【题型】解答题　【知识点】平面几何　【难度】hard
已知$\triangle ABC$中，$\angle ACB = 90^\circ$，$AC = 4$，$BC = 8$，点$D$是射线$BC$上一点，以点$B$为圆心，$BD$为半径的$\odot B$交线段$AB$的延长线于点$E$，过点$E$作$EF \parallel BC$，和$\odot B$的另一个交点记作点$F$，连接$AF$
．

(1)若直线
$AF$和$\odot B$相切，求线段$AF$
的长．

(2)请在答题纸相应位置内，仅用无刻度直尺和圆规作图，使得
$\triangle ABF$是等腰三角形（标明每种情况下相等的边），并求出各个情况下$\triangle AEF$
的面积．

(3)连接
$CF$．将$\triangle ABF$沿直线$AB$翻折，得到$\triangle ABG$（点$F$对应点为点$G$），若$CF$和$\triangle ABG$的一边平行，求$BE$
的长．
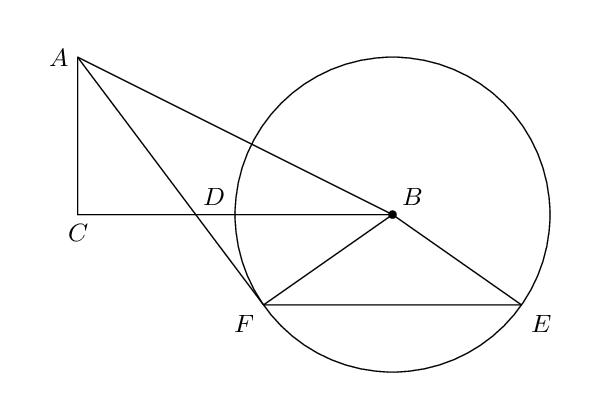
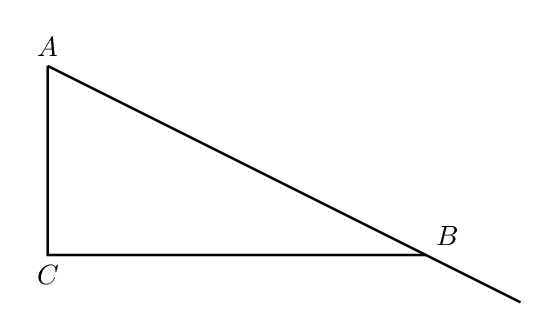
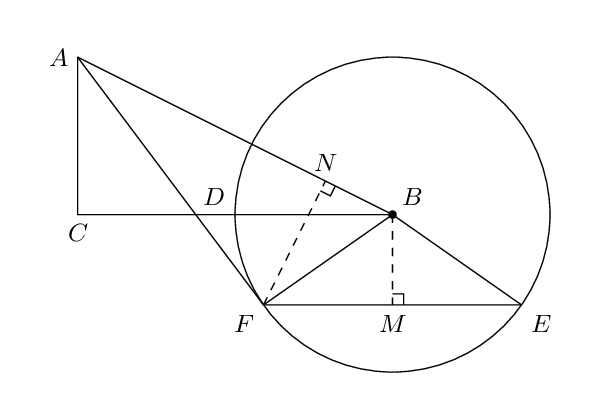
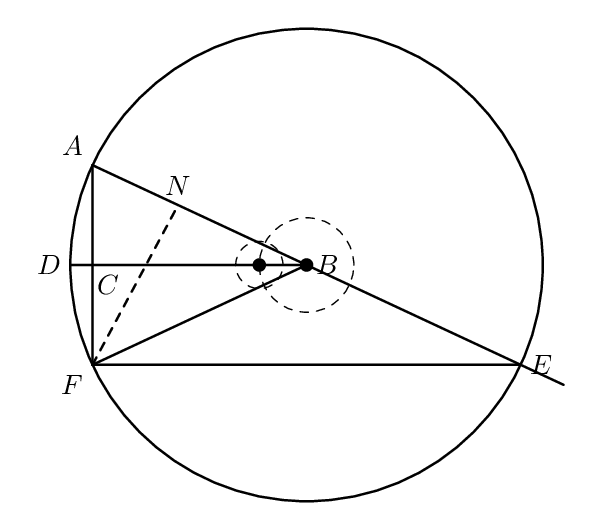
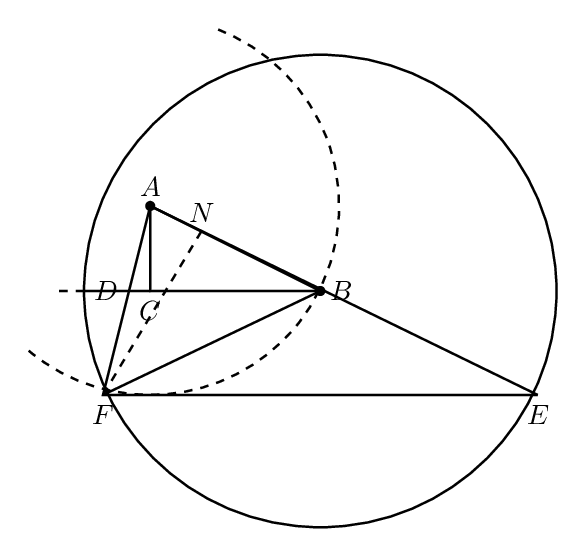
【解答】
【详解】(1) 解：如下图所示，过点 $B$ 作 $BM \perp EF$，垂足为点 $M$，过点 $F$ 作 $FN \perp AB$，垂足为点 $N$，

$\because EF \parallel BC$，
$\therefore \angle ABC = \angle BEF$。

在 $\triangle MBE$ 中，$\angle BME = 90^\circ$，
$\therefore \tan\angle BEF = \tan\angle ABC = \frac{AC}{BC} = \frac{4}{8} = \frac{1}{2}$。

设 $BM = \sqrt{5}k$，$ME = 2\sqrt{5}k$，
在 $\text{Rt}\triangle BEM$ 中，$BE = \sqrt{BM^2 + EM^2} = \sqrt{(\sqrt{5}k)^2 + (2\sqrt{5}k)^2} = 5k$，
$\therefore BE = BF = 5k$。

在 $\odot B$ 中，$BM \perp EF$，
$\therefore$ 弦 $EF = 2ME = 4\sqrt{5}k$。

$\therefore \tan\angle BEF = \frac{FN}{NE} = \frac{1}{2}$，
$\therefore NE = 2FN$。

在 $\text{Rt}\triangle EFN$ 中，$FN^2 + EN^2 = EF^2$，
$\therefore FN^2 + (2FN)^2 = (4\sqrt{5}k)^2$，
解得：$FN = 4k$，
$\therefore EN = 8k$，
$\therefore BN = NE - BE = 8k - 5k = 3k$。

在 $\triangle FBN$ 中，$\angle FNB = 90^\circ$，$BF = 5k$，
$\therefore \sin\angle ABF = \frac{FN}{BF} = \frac{4}{5}$。

$\because AB = \sqrt{4^2 + 8^2} = 4\sqrt{5}$，且 $\angle AFB = 90^\circ$，
$\therefore AF = AB \cdot \sin\angle ABF = \frac{16\sqrt{5}}{5}$；

(2) 解：① 如下图所示，当 $AB = BF$ 时，以点 $B$ 为圆心，$BA$ 为半径画圆，
此时 $BF = AB = 4\sqrt{5}$，
$\therefore AE = 8\sqrt{5}$。

$\because EF \parallel BC,\ BC \perp AC$，
$\therefore \angle AFE = 90^\circ$，
$\therefore \angle A = \angle NFE = 90^\circ - \angle E$，
$\therefore \tan\angle A = \tan\angle NFE = 2$，
$\therefore FN = 2AN,\ NE = 2FN$，
$\therefore AE = 5AN$，
$\therefore FN = 2AN = \frac{2}{5}AE = \frac{2}{5} \times 8\sqrt{5} = \frac{16\sqrt{5}}{5}$，
$\therefore S_{\triangle AEF} = \frac{1}{2}AE \cdot FN = \frac{1}{2} \times 8\sqrt{5} \times \frac{16\sqrt{5}}{5} = 64$；

② 如下图所示，当 $AB = AF$ 时，以点 $A$ 为圆心，$BA$ 为半径画圆，

$\therefore BF = BE$，
$\therefore \angle E = \angle BFE$。

$\because BC \parallel EF$，
$\therefore \angle ABC = \angle E$，
$\therefore \angle DBF = \angle BFE = \angle E = \angle ABC$。

设 $\angle ABC = \alpha$，
$\therefore \angle ABF = 2\alpha$。

$\because AC = 4,\ BC = 8$，则 $AB = 4\sqrt{5}$，
$\therefore \sin\alpha = \frac{\sqrt{5}}{5}$。

如图，在 $BC$ 上取点 $S$，使得 $AS = SB$，
$\therefore \angle ASC = \angle SAB + \angle ABC = 2\angle ABC = 2\alpha$，

设 $AS = x$，则 $CS = BC - BS = BC - AS = 8 - x$，
在 $\text{Rt}\triangle ACS$ 中，$AS^2 = AC^2 + CS^2$，
$\therefore x^2 = 4^2 + (8 - x)^2$，
解得：$x = 5$，
$\therefore AS = 5$，$CS = 3$，
$\therefore \tan\angle ASC = \tan2\alpha = \frac{AC}{CS} = \frac{4}{3}$，$\cos2\alpha = \frac{CS}{AS} = \frac{3}{5}$，$\sin2\alpha = \frac{4}{5}$。

如图，过点 $A$ 作 $AM \perp BF$ 于点 $M$，

$\therefore BF = 2BM$，
$\therefore BF = 2BM = 2 \times \sin\angle ABM \times AB = 2\sin2\alpha \cdot AB = \frac{6}{5}AB = \frac{24}{5}\sqrt{5}$，
$AE = AB + BE = AB + BF = 4\sqrt{5} + \frac{24}{5}\sqrt{5} = \frac{44\sqrt{5}}{5}$，
$FN = \sin 2\alpha \times BF = \frac{4}{5} \times \frac{24}{5}\sqrt{5} = \frac{96\sqrt{5}}{25}$，
$\therefore S_{\triangle AEF} = \frac{1}{2} AE \cdot FN = \frac{2112}{25}$；

③ 如下图所示，当 $AF = BF$ 时，
作线段 $AB$ 的垂直平分线，
同理可得 $BF = \frac{1}{2} \cdot \frac{5}{3} AB = \frac{10}{3}\sqrt{5}$，
$\therefore AE = \frac{22\sqrt{5}}{3},\ FN = \frac{8\sqrt{5}}{3}$，
$\therefore S_{\triangle AEF} = \frac{440}{9}$；

（3）解：① 如下图所示，若 $CF \parallel AB$，

又 $\because EF \parallel BC$，
$\therefore$ 四边形 $BCFE$ 是平行四边形，则 $CF = BE$。
$\because BF = BE$，
$\therefore CF = BF$，
$\therefore CF = BF = BE = 2\sqrt{5}$；

② $CF \parallel GB$，

过点 $F$ 作 $FP \perp BG$，垂足为点 $P$，过点 $C$ 作 $CQ \perp BF$，垂足为点 $Q$。连接 $FG$，交 $AB$ 于 $O$，

设 $OF = OG = 20k$，
由（2）②可得：$\sin \angle OBF = \sin 2\alpha = \frac{4}{5}$，
则 $BG = BF = 25k$，$GF = OF + OG = 40k$。

$\because BF = BG$，
$\therefore \angle BGF = \angle BFG = 90^\circ - \angle OBF = 90^\circ - 2\alpha$，
$\therefore GP = GF \cos \angle BGF = GF \cos(90^\circ - 2\alpha) = GF \sin 2\alpha = 40k \times \frac{4}{5} = 32k$，
$\therefore BP = PG - BG = 32k - 25k = 7k$，
则 $\tan \angle CFB = \tan \angle FBP = \frac{24}{7}$。

在 $\triangle CBQ$ 中，$\because \angle CQB = 90^\circ$，$BC = 8$，
$\therefore CQ = BC \sin \alpha = 8 \times \frac{\sqrt{5}}{5} = \frac{8\sqrt{5}}{5}$，$BQ = \frac{CQ}{\tan \alpha} = 2CQ = \frac{16\sqrt{5}}{5}$，
$\therefore BF = BD = BE = QF + BQ = \tan \angle CFB \cdot CQ + BQ = \frac{7}{24} \cdot \frac{8}{5}\sqrt{5} + \frac{16\sqrt{5}}{5} = \frac{11}{3}\sqrt{5}$；

③ $CF \parallel AG$，如图，

过点 $G$ 作 $GT \perp BC$，垂足为点 $T$。过点 $A$ 作 $AQ \perp GT$，垂足为点 $Q$。过点 $F$ 作 $FP \perp BC$，垂足为点 $P$。

$\because \angle ABC = \angle FCB = \alpha$，
$\therefore \angle GBC = \angle GBA + \angle ABC = \angle ABF + \angle ABC = 2\alpha + \alpha = 3\alpha$。

如图，在 $BC$ 上取点 $S$，使得 $AS = SB$，则 $\angle ASC = 2\alpha$，作 $\angle SAZ = \angle BAS = \alpha$，

$\therefore \angle ZAS = \angle BAS$，
$\therefore \angle AZC = \angle ZAS + \angle ASC = \alpha + 2\alpha = 3\alpha$。

根据角平分线的性质可得 $S$ 到 $ZS, AB$ 的距离相等，设 $S$ 到 $ZS, AB$ 的距离为 $d$，
\[
\frac{S_{\triangle AZS}}{S_{\triangle ASB}} = \frac{\frac{1}{2} ZS \times AC}{\frac{1}{2} SB \times AC} = \frac{\frac{1}{2} AZ \times d}{\frac{1}{2} AB \times d}
\]
$\therefore \frac{SZ}{SB} = \frac{AZ}{AB}$。

由（2）②可得 $AS = BS = 5$，$CS = 3$，$AB = 4\sqrt{5}$，
$\therefore \frac{ZS}{5} = \frac{AZ}{4\sqrt{5}}$，
$\therefore AZ = \frac{4\sqrt{5}}{5} ZS$。

又 $\because CZ = CS - ZS = 3 - ZS$，
在 $\text{Rt}\triangle ACZ$ 中，$AZ^2 = AC^2 + CZ^2$，
$\therefore \left( \frac{4\sqrt{5}}{5} ZS \right)^2 = 4^2 + (3 - ZS)^2$，
解得：$ZS = \frac{25}{11}$ 或 $ZS = -5$（舍去），
$\therefore CZ = CS - ZS = 3 - ZS = 3 - \frac{25}{11} = \frac{8}{11}$，
$\therefore \tan \angle AZC = \tan 3\alpha = \frac{AC}{CZ} = \frac{4}{\frac{8}{11}} = \frac{11}{2}$，
$\therefore \tan \angle GBC = \tan 3\alpha = \frac{11}{2}$。

设 $GT = 11k$，$BT = 2k$，$BG = BF = 5\sqrt{5}k$。

$\because BF = BE$，
$\therefore \angle E = \angle BFE$。

$\because BC \parallel EF$，
$\therefore \angle ABC = \angle E$，
$\therefore \angle DBF = \angle BFE = \angle E = \angle ABC$。

$\because \tan \angle ABC = \frac{AC}{BC} = \frac{4}{8} = \frac{1}{2}$，
$\therefore \tan \angle PBF = \frac{PF}{PB} = \frac{1}{2}$。

$\because BF = 5\sqrt{5}k$，$BF^2 = PF^2 + PB^2$，
$\therefore PF = 5k$，$PB = 10k$，
$\therefore PC = 10k - 8$，$AQ = 8 - 2k$，$GQ = 11k - 4$。

$\because CF \parallel AG$，$BD \parallel QA$，
$\therefore \angle GAQ = \angle PCF$，
$\therefore \tan \angle GAQ = \tan \angle PCF$，
则 $\frac{5k}{10k - 8} = \frac{11k - 4}{8 - 2k}$，
$15k^2 - 21k + 4 = 0$，
解得：$k = \frac{21 + \sqrt{201}}{30}$（$k = \frac{21 - \sqrt{201}}{30}$ 舍去），
则 $BF = BE = \frac{21\sqrt{5} + \sqrt{1005}}{6}$。

综上所述，$BE = \frac{21\sqrt{5} + \sqrt{1005}}{6}$ 或 $\frac{11}{3}\sqrt{5}$ 或 $2\sqrt{5}$